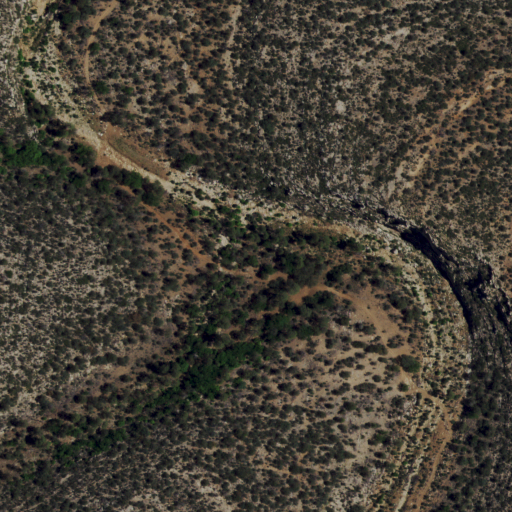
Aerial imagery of valley in New Mexico named Robinson Draw containing evergreen forest and shrub